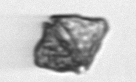
Label: Kryptoperidinium_triquetrum